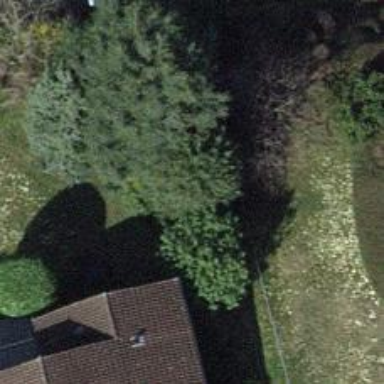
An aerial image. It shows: Garden with evergreen needle-leaved trees.